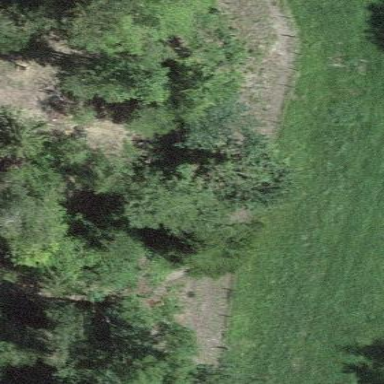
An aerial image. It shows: Forest area.